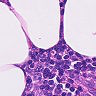
Metastatic tissue present: no